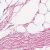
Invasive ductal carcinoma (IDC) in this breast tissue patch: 0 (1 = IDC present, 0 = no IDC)